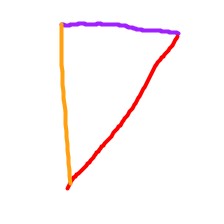
Shape: triangle